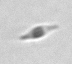
Label: pennate